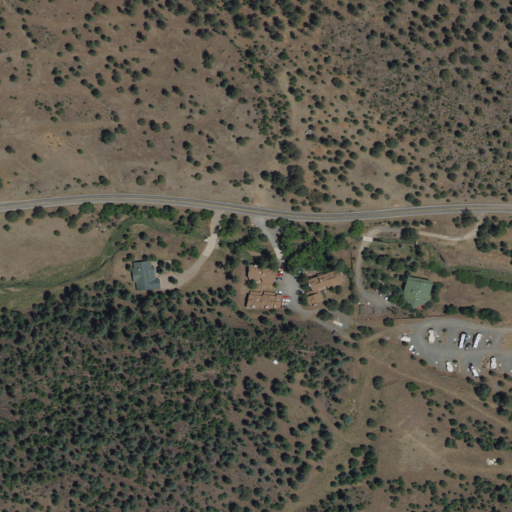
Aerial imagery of valley in New Mexico named Gilmore Canyon containing evergreen forest, open development, and shrub